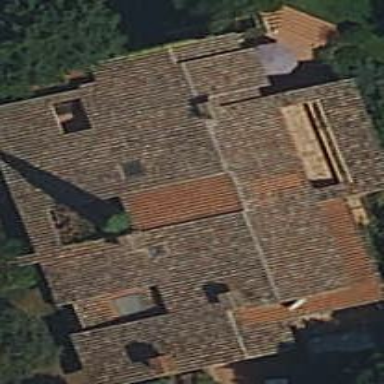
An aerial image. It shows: Simple house.